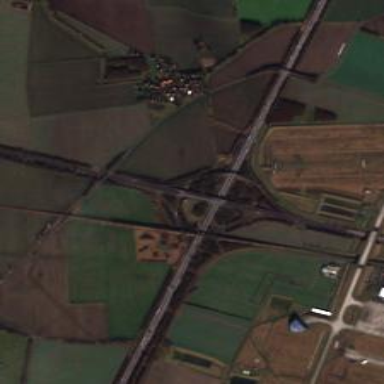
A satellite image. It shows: It's motorway area.